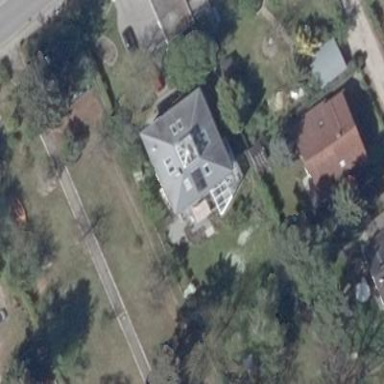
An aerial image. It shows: Simple house.